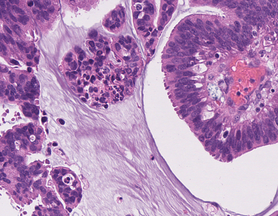
Tumor epithelial tissue: yes
Tumor-associated stroma tissue: yes
Normal tissue: no